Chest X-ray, AP view. Patient: 35 years old, sex M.
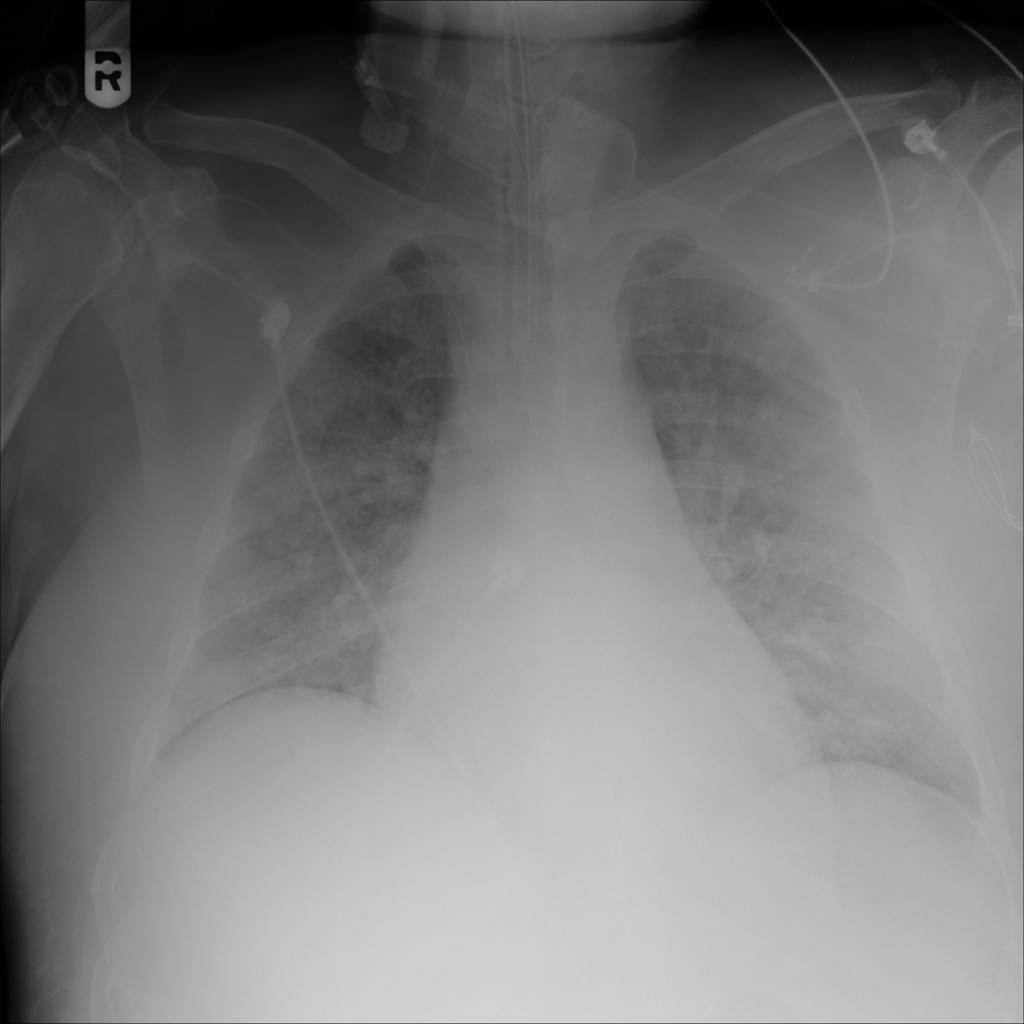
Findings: Edema, Infiltration